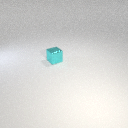
small cyan metal cube